Question: When you hover over a hyperlink you see in the corner of your browser the url you're gonig to. I'm using javascript to navigate through my tabs div. When I hover over the tab I see the url. I would like to hide this. Is this possible?

<URL>
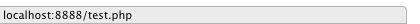
Answer: If you don't use the "href" attribute, the link won't show up.
Simply do this:
'<a id="tab1">Tab 1</a>'
'$('#tab1').click(function(event) { switchTabs(); });'
This will register a click event (using jQuery) on the link without displaying any URL to the user. This is the proper way for handling links that don't redirect the user.